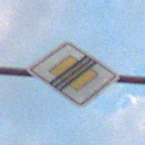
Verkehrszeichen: EndeVorfahrtsstrasse
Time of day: SunriseSunset
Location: Outdoor (Nature)
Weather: PartlyCloudy
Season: NotSpecified
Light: Natural